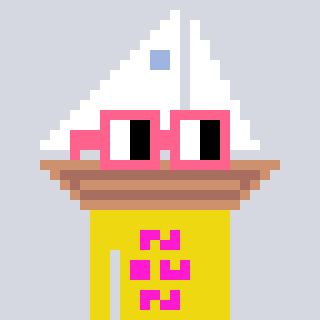
a pixel art character with square pink glasses, a sailboat-shaped head and a yellow-colored body on a cool background